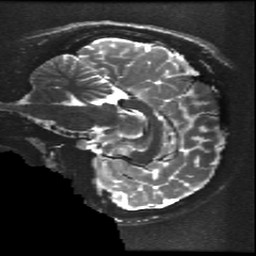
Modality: T2w
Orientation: sagittal
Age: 15
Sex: female
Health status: ill
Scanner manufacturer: ge
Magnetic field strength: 3 T
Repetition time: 7.5 s
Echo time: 0.1015 s